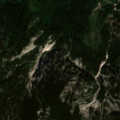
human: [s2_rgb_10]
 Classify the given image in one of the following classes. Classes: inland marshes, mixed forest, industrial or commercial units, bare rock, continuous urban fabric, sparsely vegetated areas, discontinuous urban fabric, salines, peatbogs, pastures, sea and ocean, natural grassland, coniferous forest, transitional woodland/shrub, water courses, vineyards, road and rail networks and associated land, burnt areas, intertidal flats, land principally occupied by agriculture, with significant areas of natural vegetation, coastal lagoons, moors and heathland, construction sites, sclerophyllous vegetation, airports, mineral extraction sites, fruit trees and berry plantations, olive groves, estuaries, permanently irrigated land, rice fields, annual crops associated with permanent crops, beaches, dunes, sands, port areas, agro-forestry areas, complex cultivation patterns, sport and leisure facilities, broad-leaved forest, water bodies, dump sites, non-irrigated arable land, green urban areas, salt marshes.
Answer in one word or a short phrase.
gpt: sport and leisure facilities, coniferous forest, moors and heathland